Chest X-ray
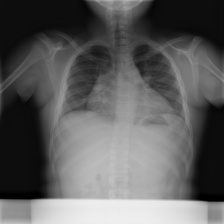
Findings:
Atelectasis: negative
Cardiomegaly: negative
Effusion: negative
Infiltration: negative
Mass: negative
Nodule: negative
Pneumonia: negative
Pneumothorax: negative
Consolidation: negative
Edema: negative
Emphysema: negative
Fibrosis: negative
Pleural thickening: negative
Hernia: negative